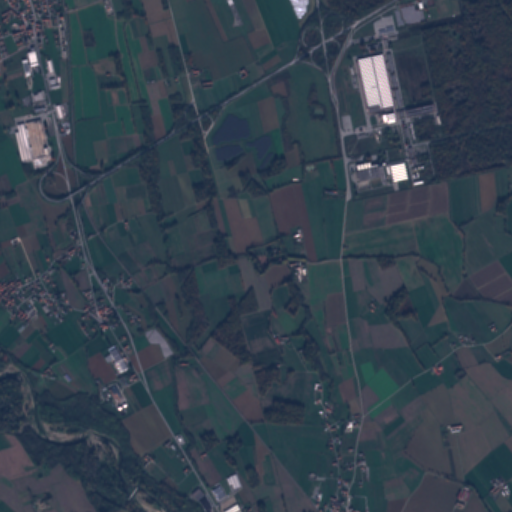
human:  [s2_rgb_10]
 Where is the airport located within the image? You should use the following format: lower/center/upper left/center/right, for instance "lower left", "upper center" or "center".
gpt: The airport is located in the upper left of the image.
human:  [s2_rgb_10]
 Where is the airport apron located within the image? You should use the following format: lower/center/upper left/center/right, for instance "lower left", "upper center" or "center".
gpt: The airport apron is located in the upper center of the image.
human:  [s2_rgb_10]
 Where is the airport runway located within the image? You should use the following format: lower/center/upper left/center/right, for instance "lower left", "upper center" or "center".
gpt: The airport runway is located in the upper left of the image.
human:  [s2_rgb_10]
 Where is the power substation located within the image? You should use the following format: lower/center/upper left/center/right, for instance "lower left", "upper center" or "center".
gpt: The power substation is located in the upper right of the image.
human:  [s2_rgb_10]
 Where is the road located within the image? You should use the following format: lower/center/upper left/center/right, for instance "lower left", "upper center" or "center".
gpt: There is no road in the image.